九年级 · 解析几何
如图所示, 在平面内, 给定不在同一直线上的点 $A, B, C$, 射线 $B P$ 是 $\angle A B C$ 的平分线, 点 $O$ 到点 $A, B, C$ 的距离均等于 $a$ ( $a$ 为常数), 到点 $O$ 的距离等于 $a$ 的所有点组成图形 $G$, 图形 $G$ 交射线 $B P$ 于点 $D$, 连接 $A D, C D$.

(1)求证: $A D=C D$;

(2)过点 $D$ 作直线 $A B$ 的垂线 $D E$, 垂足为 $E$, 作 $D F \perp B C$ 于点 $F$, 延长 $D F$ 交图形 $G$ 于点 $M$, 连接 $C M$.若 $A D=C M$, 求直线 $D E$ 与图形 $G$ 的公共点个数.
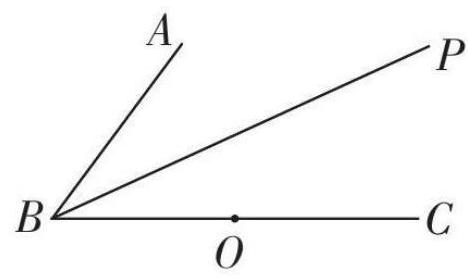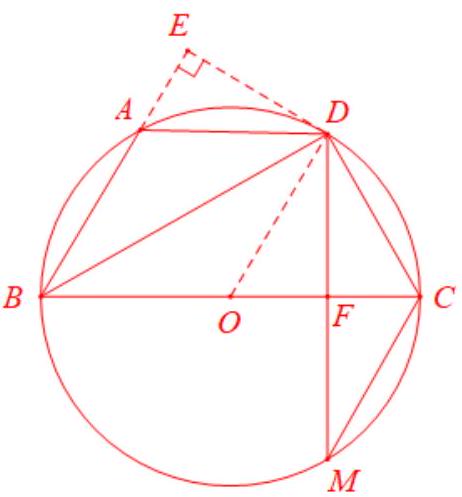
答案: 解: 如图所示, 依题意画出图形 $G$ 为 $\odot O$, 如图所示,

(1) $\because B D$ 平分 $\angle A B C, \therefore \angle A B D=\angle C B D$,

$\therefore \widehat{A D}=\widehat{C D}$,

$$
\begin{gathered}
\therefore A D=C D \\
(2 \because A D=C D, A D=C M
\end{gathered}
$$

$\therefore C D=C M$.

$\because D F \perp B C$

$$
\therefore \angle D F C=\angle C F M=90^{\circ}
$$

在 $R t \triangle C D F$ 和 $R t \triangle C M F$ 中

$$
\left\{\begin{array}{l}
C D=C M \\
C F=C F
\end{array},\right.
$$

$\therefore \triangle C D F \cong \triangle C M F(H L)$
$\therefore D F=M F$,

$\therefore B C$ 为弦 $D M$ 的垂直平分线.

$\therefore B C$ 为 $\odot O$ 的直径, 连接 $O D$,

$\because \angle C O D=2 \angle C B D, \angle A B C=2 \angle C B D$,

$\therefore \angle A B C=\angle C O D$,

$\therefore O D / / B E$.

又 $\because D E \perp B A$,

$\therefore \angle D E B=90^{\circ}$,

$\therefore \angle O D E=90^{\circ} ，$ 即 $O D \perp D E ，$

$\therefore D E$ 为 $\odot O$ 的切线.

$\therefore$ 直线 $D E$ 与图形 $G$ 的公共点个数为 1 个.